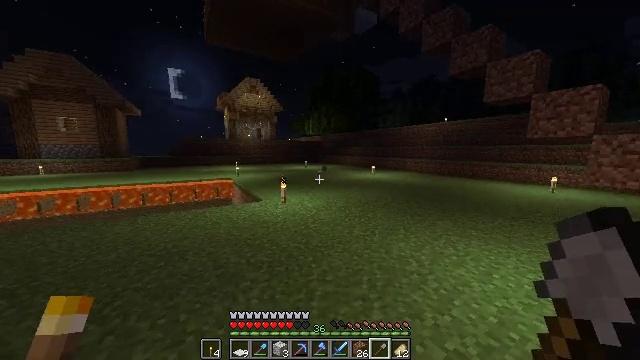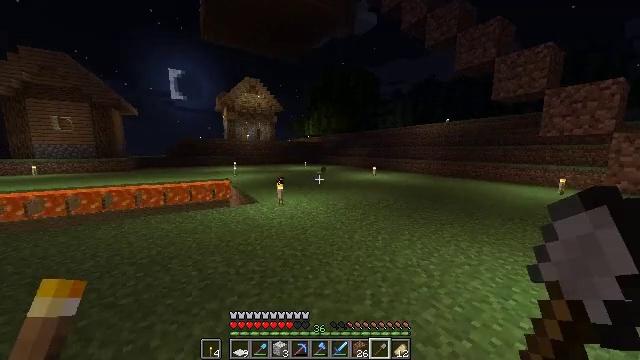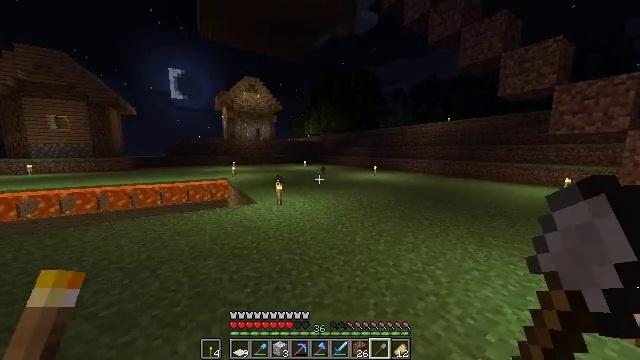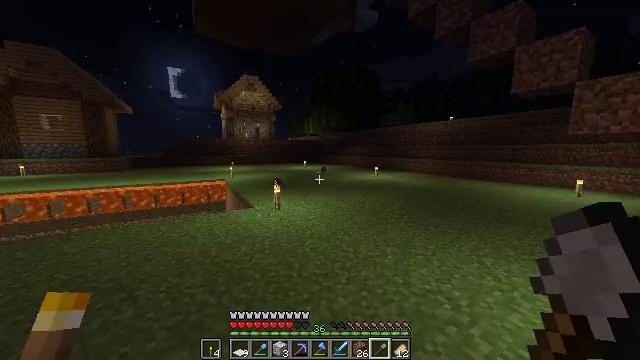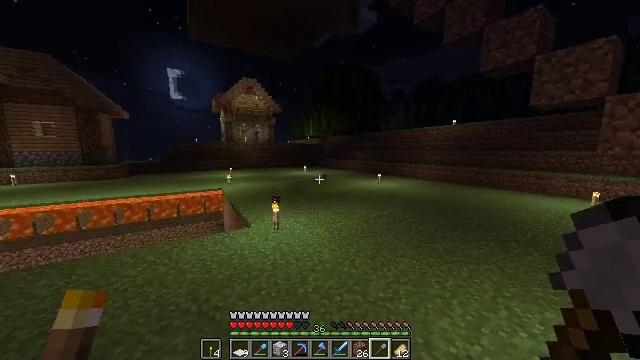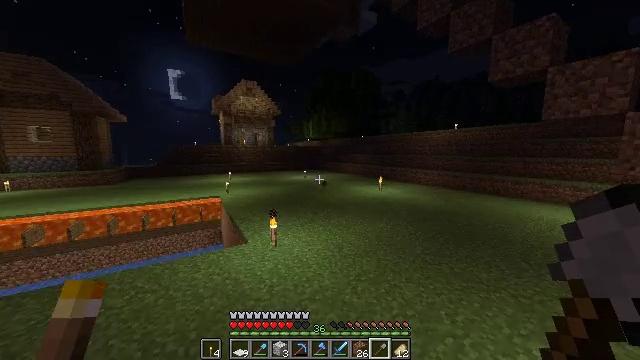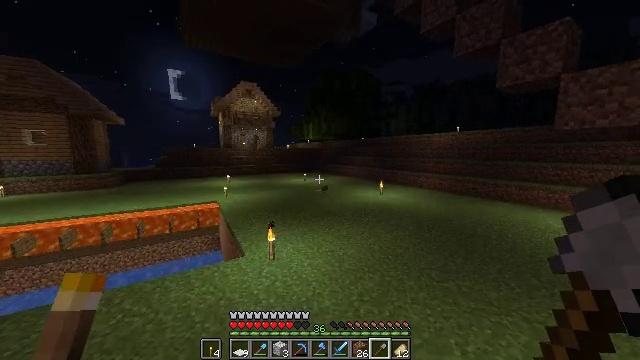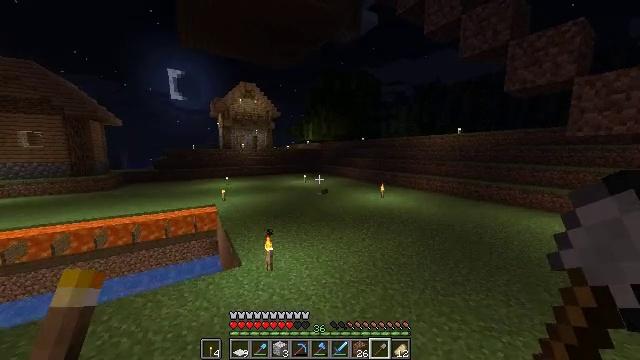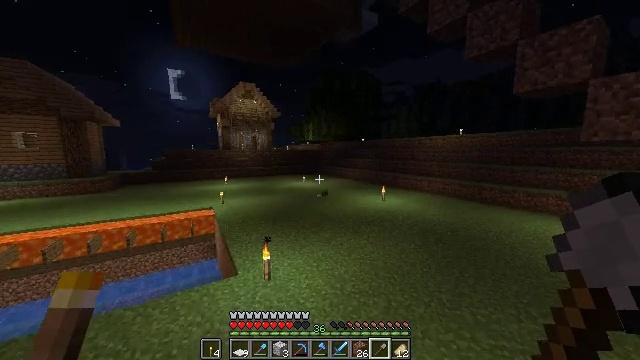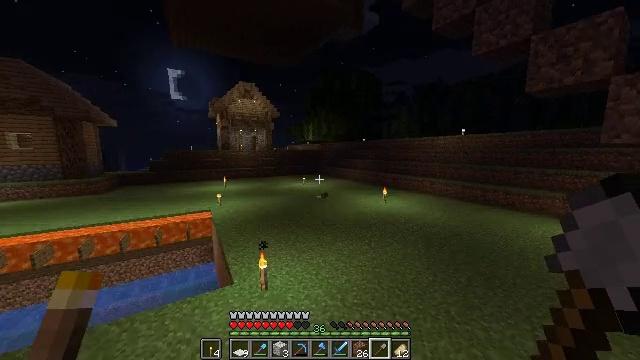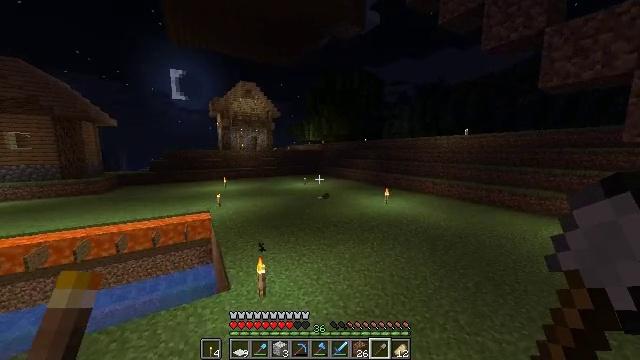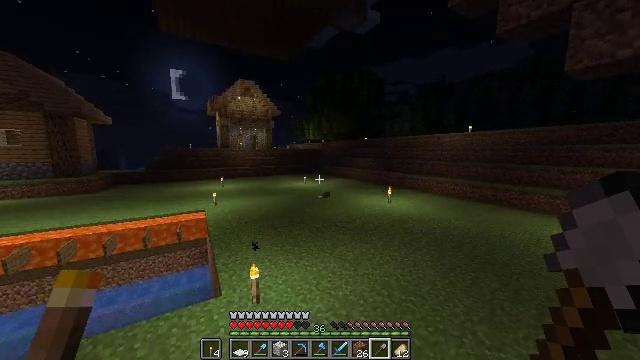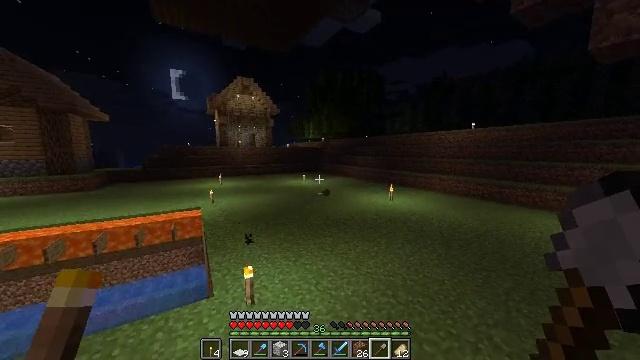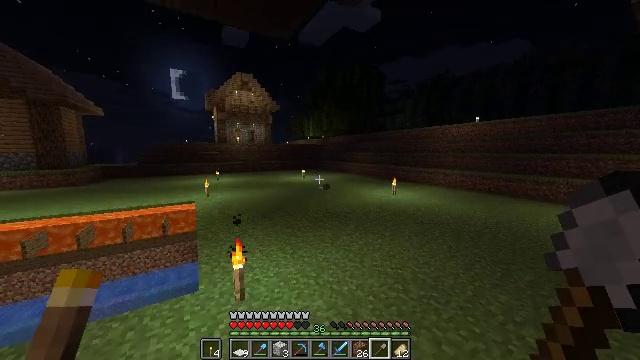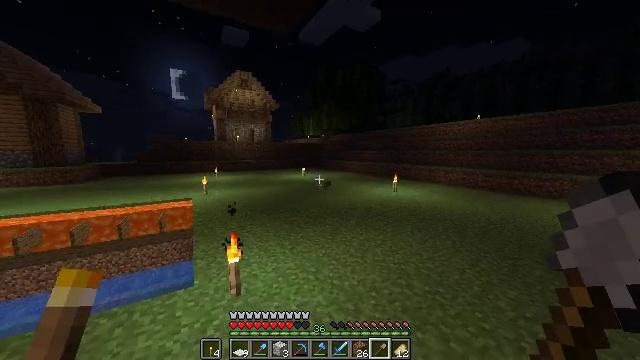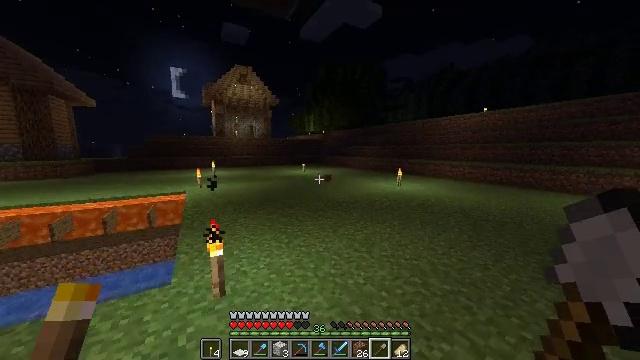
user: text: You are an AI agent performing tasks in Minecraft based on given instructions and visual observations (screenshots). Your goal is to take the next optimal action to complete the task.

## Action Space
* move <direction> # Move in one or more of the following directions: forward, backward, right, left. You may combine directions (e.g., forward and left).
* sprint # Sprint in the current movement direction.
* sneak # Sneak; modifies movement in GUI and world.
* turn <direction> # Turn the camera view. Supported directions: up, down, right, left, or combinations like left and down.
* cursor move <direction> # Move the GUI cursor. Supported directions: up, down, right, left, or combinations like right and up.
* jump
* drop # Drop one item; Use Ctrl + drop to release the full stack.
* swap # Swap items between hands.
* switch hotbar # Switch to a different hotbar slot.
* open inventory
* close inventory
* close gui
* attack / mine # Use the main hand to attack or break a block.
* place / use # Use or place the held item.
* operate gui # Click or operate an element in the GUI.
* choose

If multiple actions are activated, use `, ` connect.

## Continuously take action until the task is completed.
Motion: motion action
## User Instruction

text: Drop a stone shovel.
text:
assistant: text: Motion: move forward
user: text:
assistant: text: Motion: move forward
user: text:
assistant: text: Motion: move forward
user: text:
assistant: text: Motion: move forward, jump
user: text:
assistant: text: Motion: move forward, jump
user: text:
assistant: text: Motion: move forward, jump
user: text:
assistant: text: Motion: move forward, jump
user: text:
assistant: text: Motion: move forward, jump
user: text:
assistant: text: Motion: move forward, jump
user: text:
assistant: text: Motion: move forward, jump
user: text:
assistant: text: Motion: move forward, jump
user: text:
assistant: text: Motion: move forward, jump
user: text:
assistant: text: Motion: move forward, jump
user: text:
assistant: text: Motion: move forward, jump
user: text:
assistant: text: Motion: move forward, sprint, jump
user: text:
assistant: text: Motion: move forward, sprint, jump
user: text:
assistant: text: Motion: move forward, sprint, jump
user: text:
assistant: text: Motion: move forward, sprint, jump
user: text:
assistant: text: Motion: move forward, sprint, jump
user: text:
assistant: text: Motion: move forward, turn down, jump
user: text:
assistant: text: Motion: move forward, turn down, jump
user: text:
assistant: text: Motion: move forward, turn down, jump
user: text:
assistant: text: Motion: move forward, jump
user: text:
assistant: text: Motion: move forward, turn down, jump
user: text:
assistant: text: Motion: move forward, turn down, jump
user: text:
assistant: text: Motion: move forward, turn right and down, jump
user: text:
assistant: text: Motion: move forward, sprint, turn down, jump
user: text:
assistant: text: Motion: move forward, sprint, turn down, jump
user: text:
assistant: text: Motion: move forward, sprint, turn down, jump
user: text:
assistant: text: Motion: move forward, sprint, turn down, jump